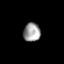
Tissue: prostate
Cell type: Endothelial cells
Senescence score: 0.6945
Nuclear area (px): 312
Mean DAPI intensity: 156.619